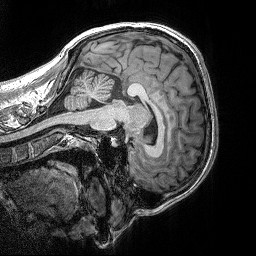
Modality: T1w
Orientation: sagittal
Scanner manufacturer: siemens
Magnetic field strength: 3 T
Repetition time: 2.3 s
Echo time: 0.00298 s